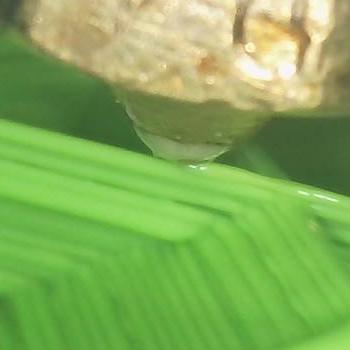
Flow rate: 47%